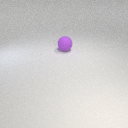
large purple rubber sphere